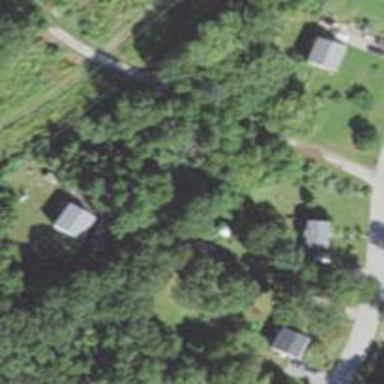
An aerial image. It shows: Residential driveway.